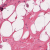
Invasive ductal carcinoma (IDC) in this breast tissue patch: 0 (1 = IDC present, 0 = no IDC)